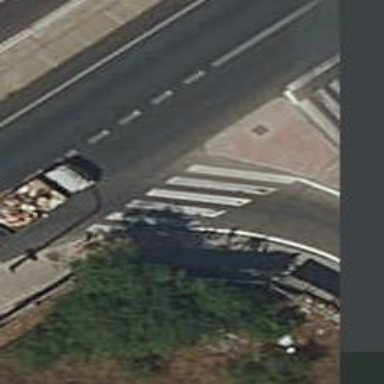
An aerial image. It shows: Footway with asphalt surface and zebra crossing.